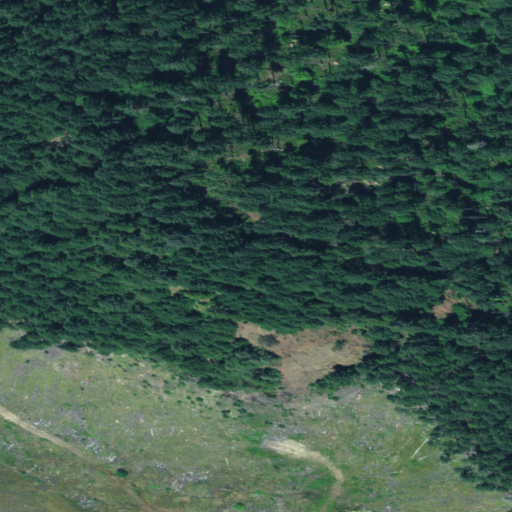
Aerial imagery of mountain in Oregon named Drury Butte containing evergreen forest and shrub